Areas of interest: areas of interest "Scenic Spot"
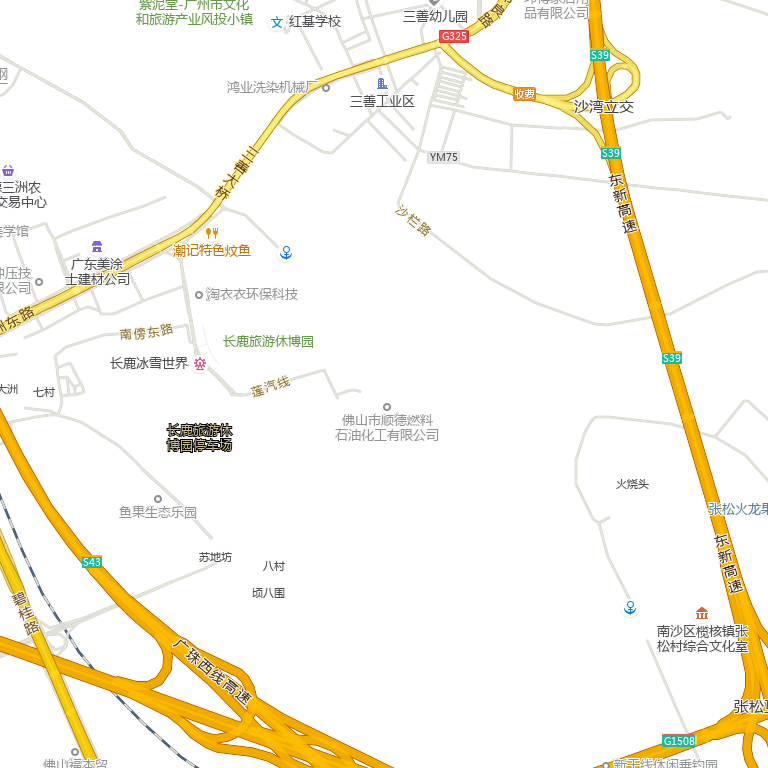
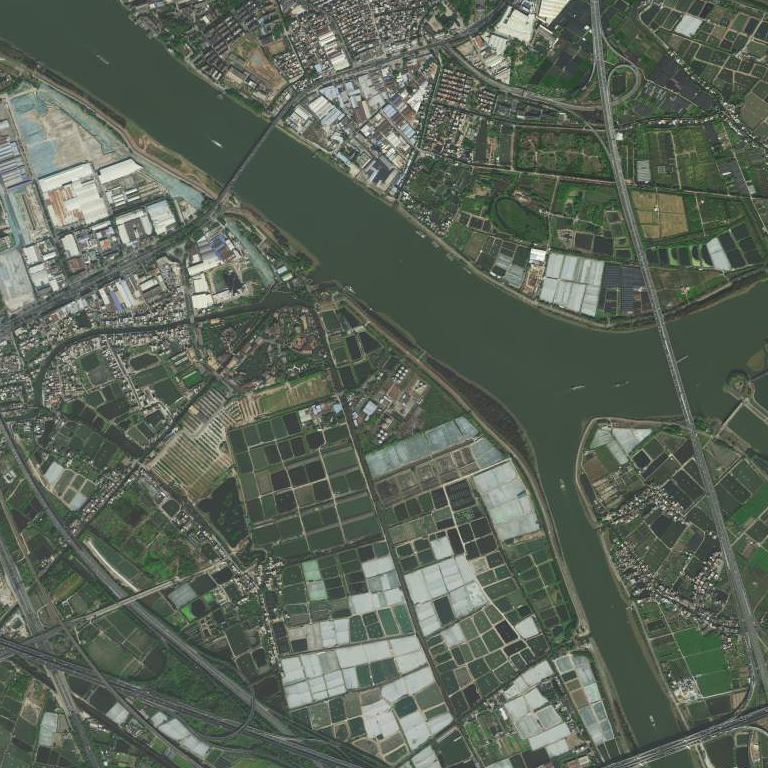